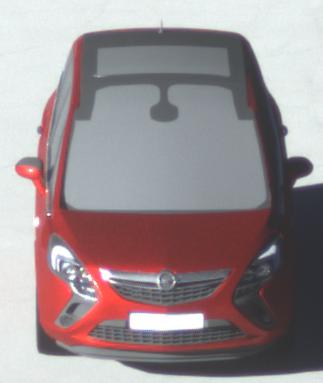
Make: Opel
Model: Zafira Tourer 1.8
Detailed model: Zafira (C) Tourer
Model produced from: 2012/01
Model produced until: 2015/06
Doors: 5
Color: red
Road condition: dry road
Daytime: morning or afternoon
Contrast: high contrast